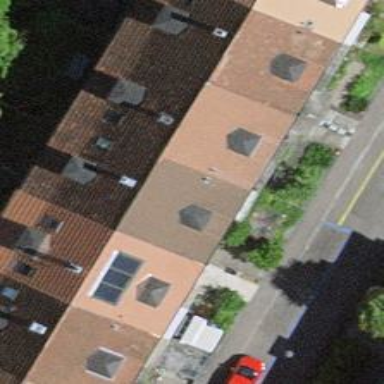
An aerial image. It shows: Terrace building.